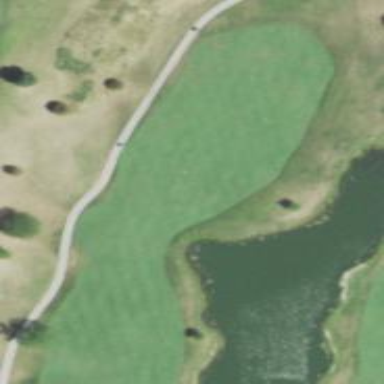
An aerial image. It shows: Water hazard in golf course. The hazard is natural water feature.